Question: I'm generating a PDF document using iTextSharp within an ASP .net application.
My users are opening the PDF on an iPad, and adding a signature [drawing], then e-mailing the signed document.
The signature looks right on the iPad, but once it's e-mailed, the signature gets rotated 90 degrees counter-clockwise. If I instead save to Acrobat online, the problem doesn't occur.

Edit: I can't share the original pdfs, because they contain legal and financial info. I can share another test pdf we used that had the same problem. It wasn't generated by itext, but it seems to indicate that the problem is with the adobe iOS app, rather than the application that created it.
<URL>
<URL>
Other information:
Apple iPad 2 MC773LL/A Tablet (16GB, Wifi + AT&T 3G, Black) 2nd Generation
iOS version: 6.0.1 (10A523)
Adobe Reader version 11.0.0
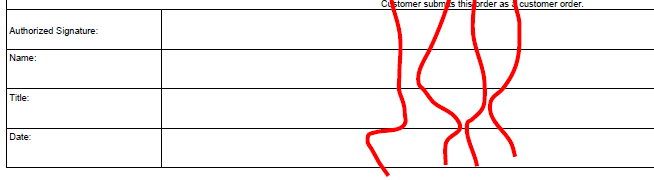
Answer: ## In a nutshell
The <URL> have been flattened, i.e. stored in the page content instead.
Unfortunately the software doing that flattening simply appended commands for showing the annotation appearances to the page content ignoring the fact that the transformation matrix has been changed (rotated) in the already existing page content. Thus, the signatures are rotated, too, after form flattening.
Thus, the software doing this form flattening has to be repaired (simply appending to the content without considering that the transformation matrix might have been changed actually is a no-go!).
As a short term solution, though, (in case the software doing the flattening cannot be easily replaced) you might consider using base PDFs which do not use rotation for creating landscape PDFs.
In case of documents created with iText(Sharp) (which you mention in your question) this might mean using
'''
new Document(new Rectangle(792, 612));
'''
> <URL>
instead of
'''
new Document(PageSize.LETTER.Rotate()));
'''
> <URL>
As explained in <URL>,
> there are subtle differences internally [which] will matter when you want to manipulate the PDF.
## In detail
In the original PDF, the page dictionary references the signatures by means of annotations
'''
3 0 obj
<<
/Type/Page
/Parent 2 0 R
/MediaBox[ 0 0 612 792]
/Rotate 270
/Contents 5 0 R
/Resources<</Font<</F1 4 0 R>>/ProcSet[/PDF/Text]>>
/Annots 11 0 R
>>
endobj
11 0 obj
[ 12 0 R 15 0 R 16 0 R 19 0 R]
endobj
'''
Objects 12 and 16 are the ink annotations referencing appearance streams in objects 14 and 18 respectively.
The content stream in object 5 sets
'''
0.0000 -1.0000 1.0000 0.0000 0.0000 0.0000 cm
'''
As you see, the page is rotated () and the content stream is rotated the other direction () to enable upright printing. The annotation appearance streams, though, are not subject to this back-rotation and, therefore, do that internally themselves.
In the flattened page it looks like this
'''
3 0 obj
<<
/Type/Page
/Parent 2 0 R
/MediaBox[ 0 0 612 792]
/Rotate 270
/Resources
<<
/Font<</F1 4 0 R>>
/ProcSet[/PDF/Text]
/XObject<</CprRpt2 14 0 R/CprRpt3 18 0 R>>
>>
/Annots 11 0 R
/Contents[ 5 0 R 20 0 R]>>
endobj
11 0 obj
[]
endobj
'''
And the content stream in object 20 contains
'''
q 1 0 0 1 223.453 24.0703 cm /CprRpt2 Do Q
q 1 0 0 1 410.246 59.9062 cm /CprRpt3 Do Q
'''
So, the annotations are removed (empty array in object 11) but the appearance streams of the Ink annotations are now directly included in the content stream itself ( and defined to reference objects 14 and 18 in the ) instead.
Thus, these appearance streams now also are subject to the rotating transformation matrix from object 5 () as the stream 20 is after stream 5 in the content stream array . They also (see above) counteract the page rotation themselves, though. In essence, therefore, the rotation for them now is counteracted twice and they are rotated the other way.